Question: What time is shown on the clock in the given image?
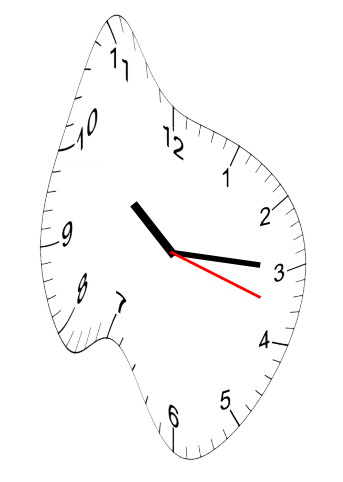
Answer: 10:15:18